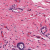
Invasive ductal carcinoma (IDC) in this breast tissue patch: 0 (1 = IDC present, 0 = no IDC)